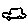
Label: car